Field crop: maize
Growth stage: 2
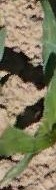
Species: maize